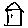
Label: house